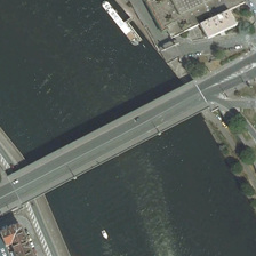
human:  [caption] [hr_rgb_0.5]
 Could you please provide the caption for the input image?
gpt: the roads are grey, the ground is brown and the water is blue .

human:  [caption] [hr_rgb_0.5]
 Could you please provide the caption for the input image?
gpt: This is a bridge and some buildings.

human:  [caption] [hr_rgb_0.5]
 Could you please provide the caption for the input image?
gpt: Heihe Bridge is close to several buildings and green trees.

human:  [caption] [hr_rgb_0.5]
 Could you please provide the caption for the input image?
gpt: A bridge on the Heihe River is close to several buildings and green trees.

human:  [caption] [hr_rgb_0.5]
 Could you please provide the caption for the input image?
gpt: This is a huge bridge and some buildings.